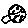
Label: moon